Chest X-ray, AP view. Patient: 49 years old, sex M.
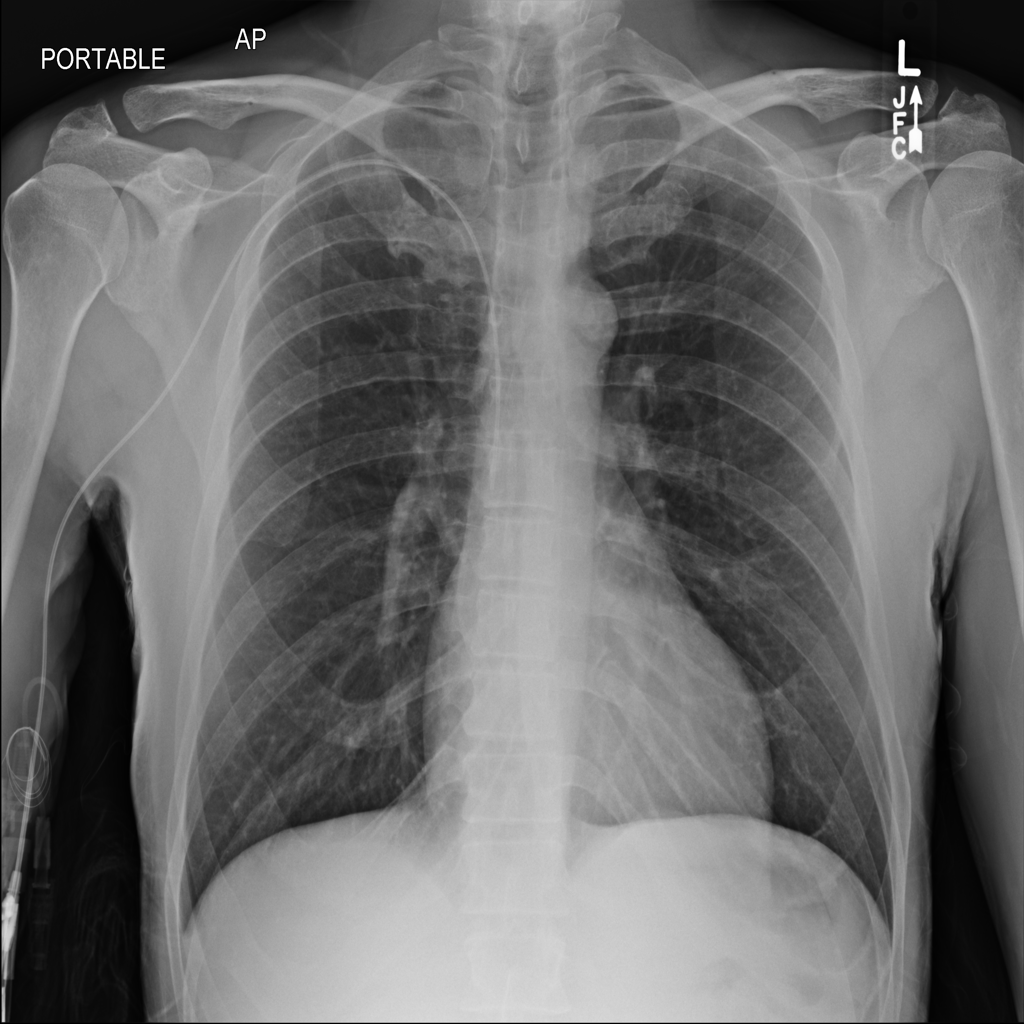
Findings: No Finding